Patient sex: M
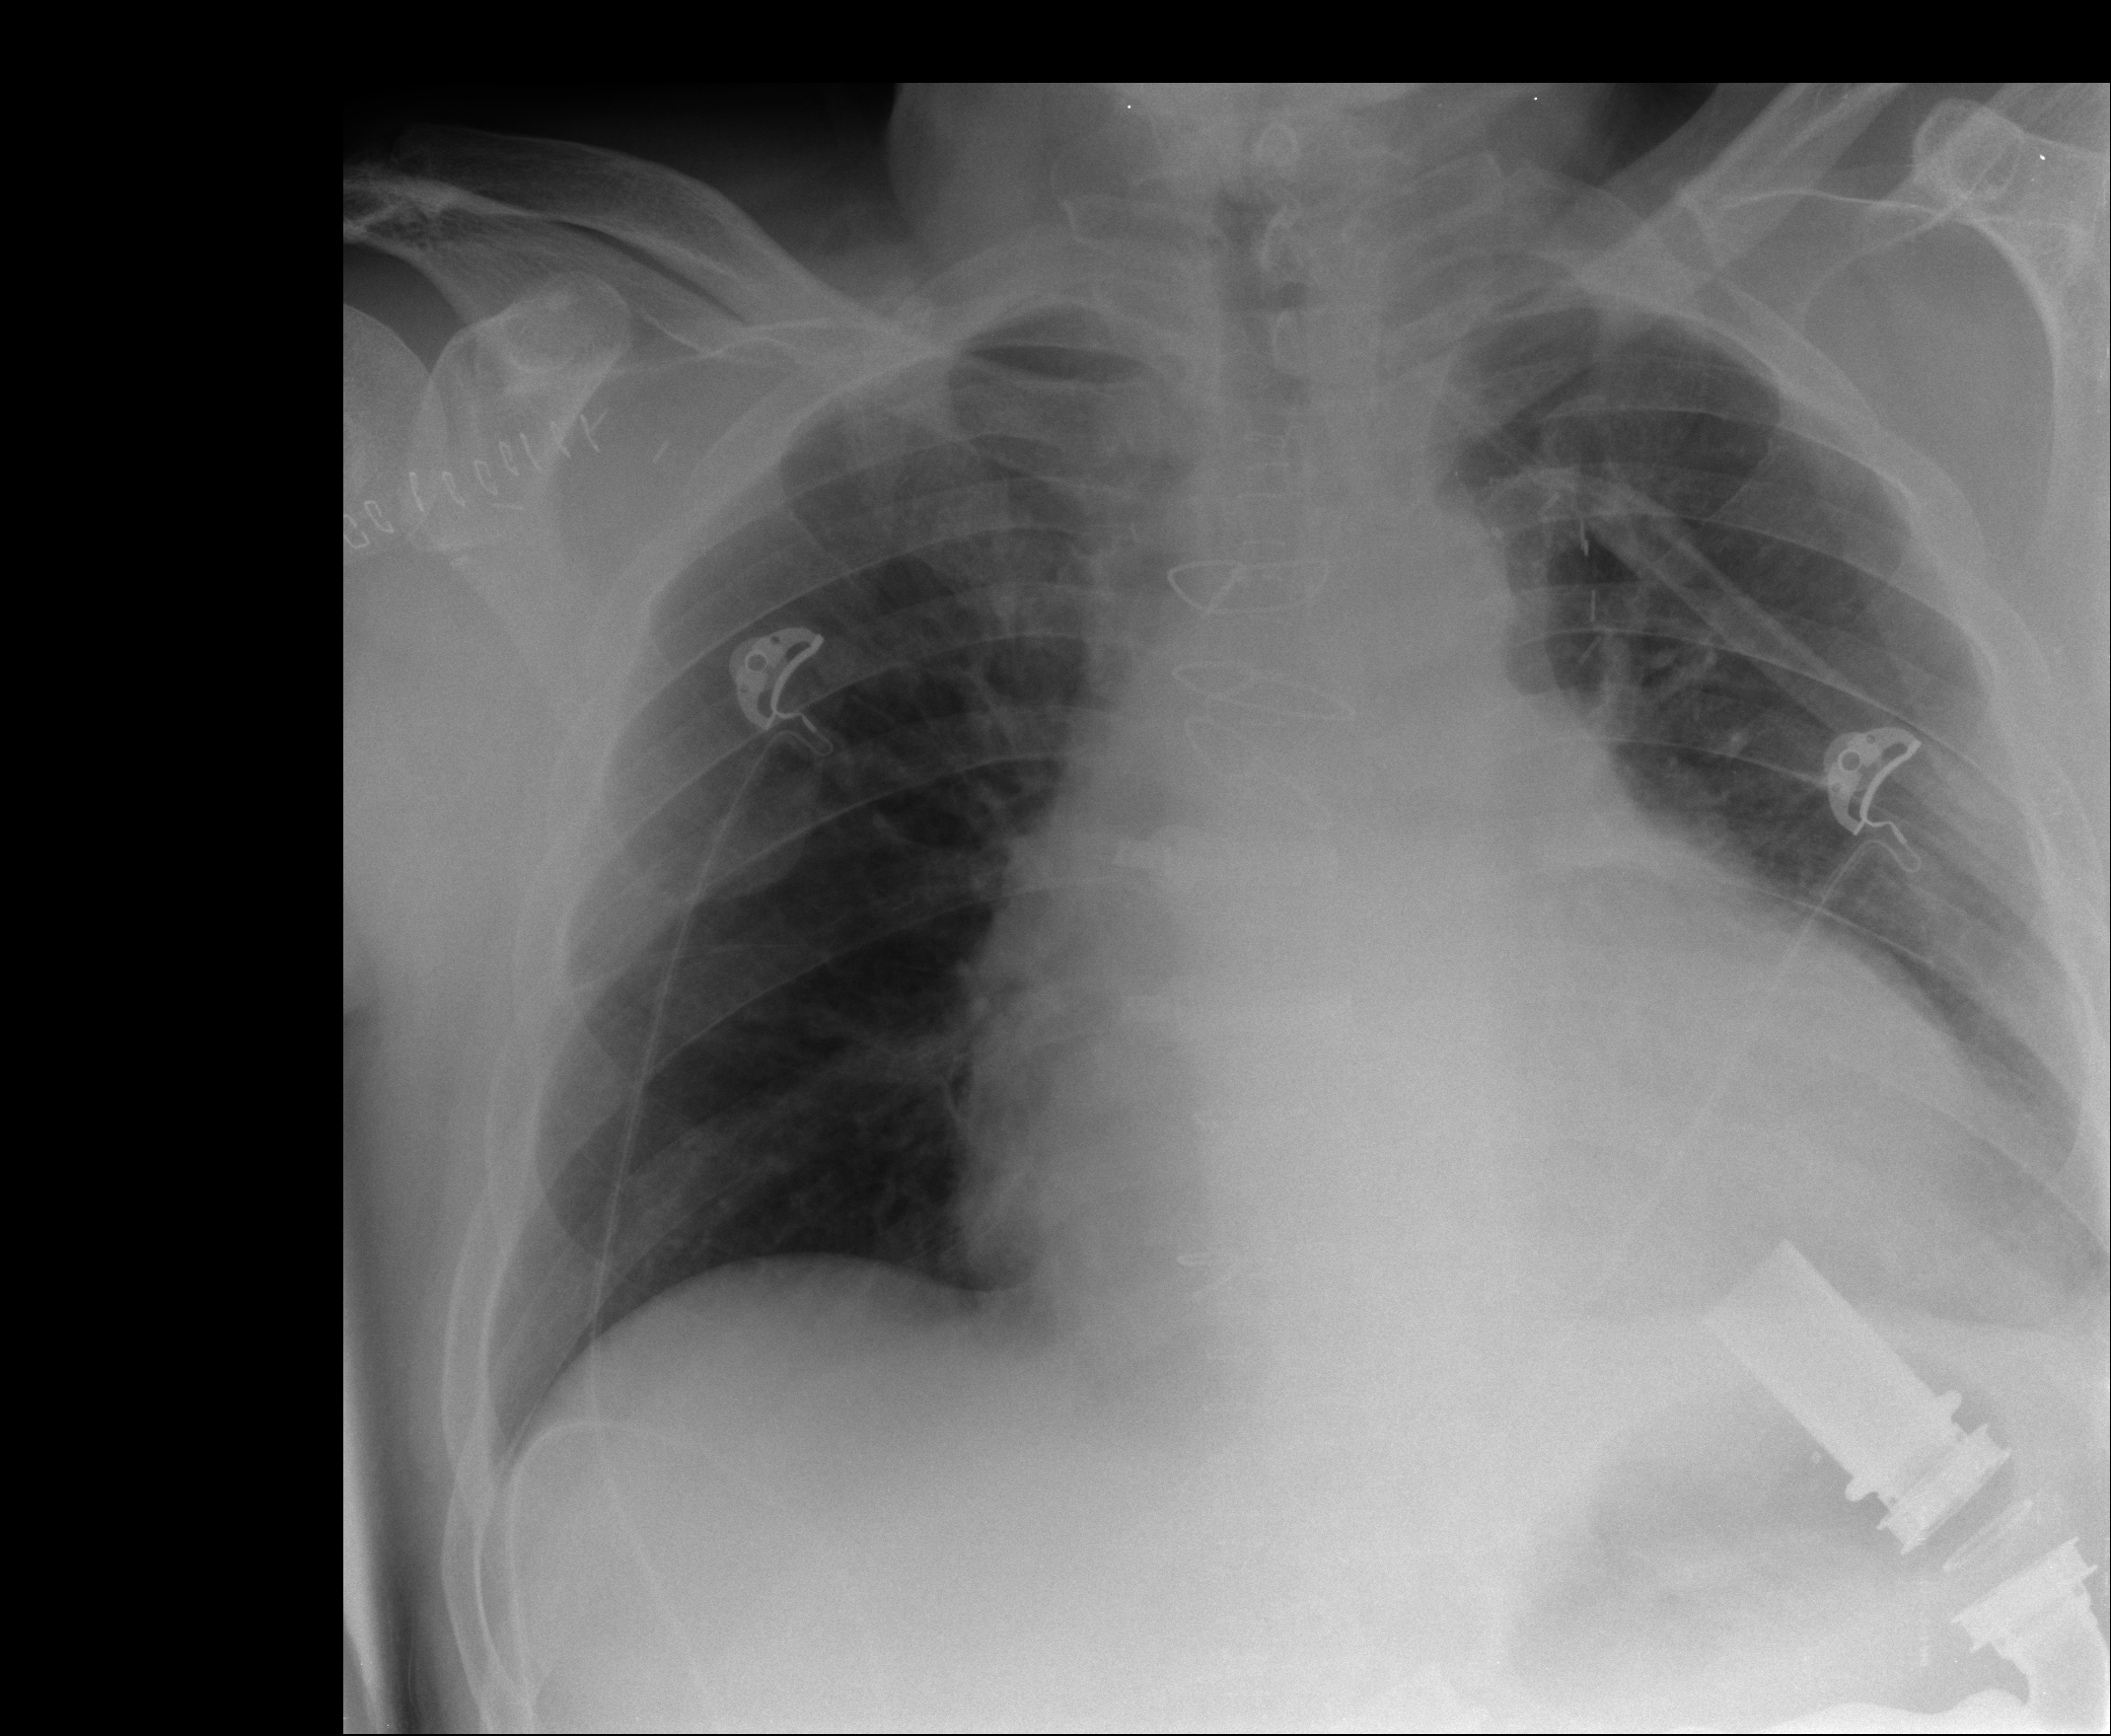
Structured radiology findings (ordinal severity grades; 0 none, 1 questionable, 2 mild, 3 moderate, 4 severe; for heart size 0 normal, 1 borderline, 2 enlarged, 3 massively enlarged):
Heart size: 3
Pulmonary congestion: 2
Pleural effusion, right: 0
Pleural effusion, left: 2
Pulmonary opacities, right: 2
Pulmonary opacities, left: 0
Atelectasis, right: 2
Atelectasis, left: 2